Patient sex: M
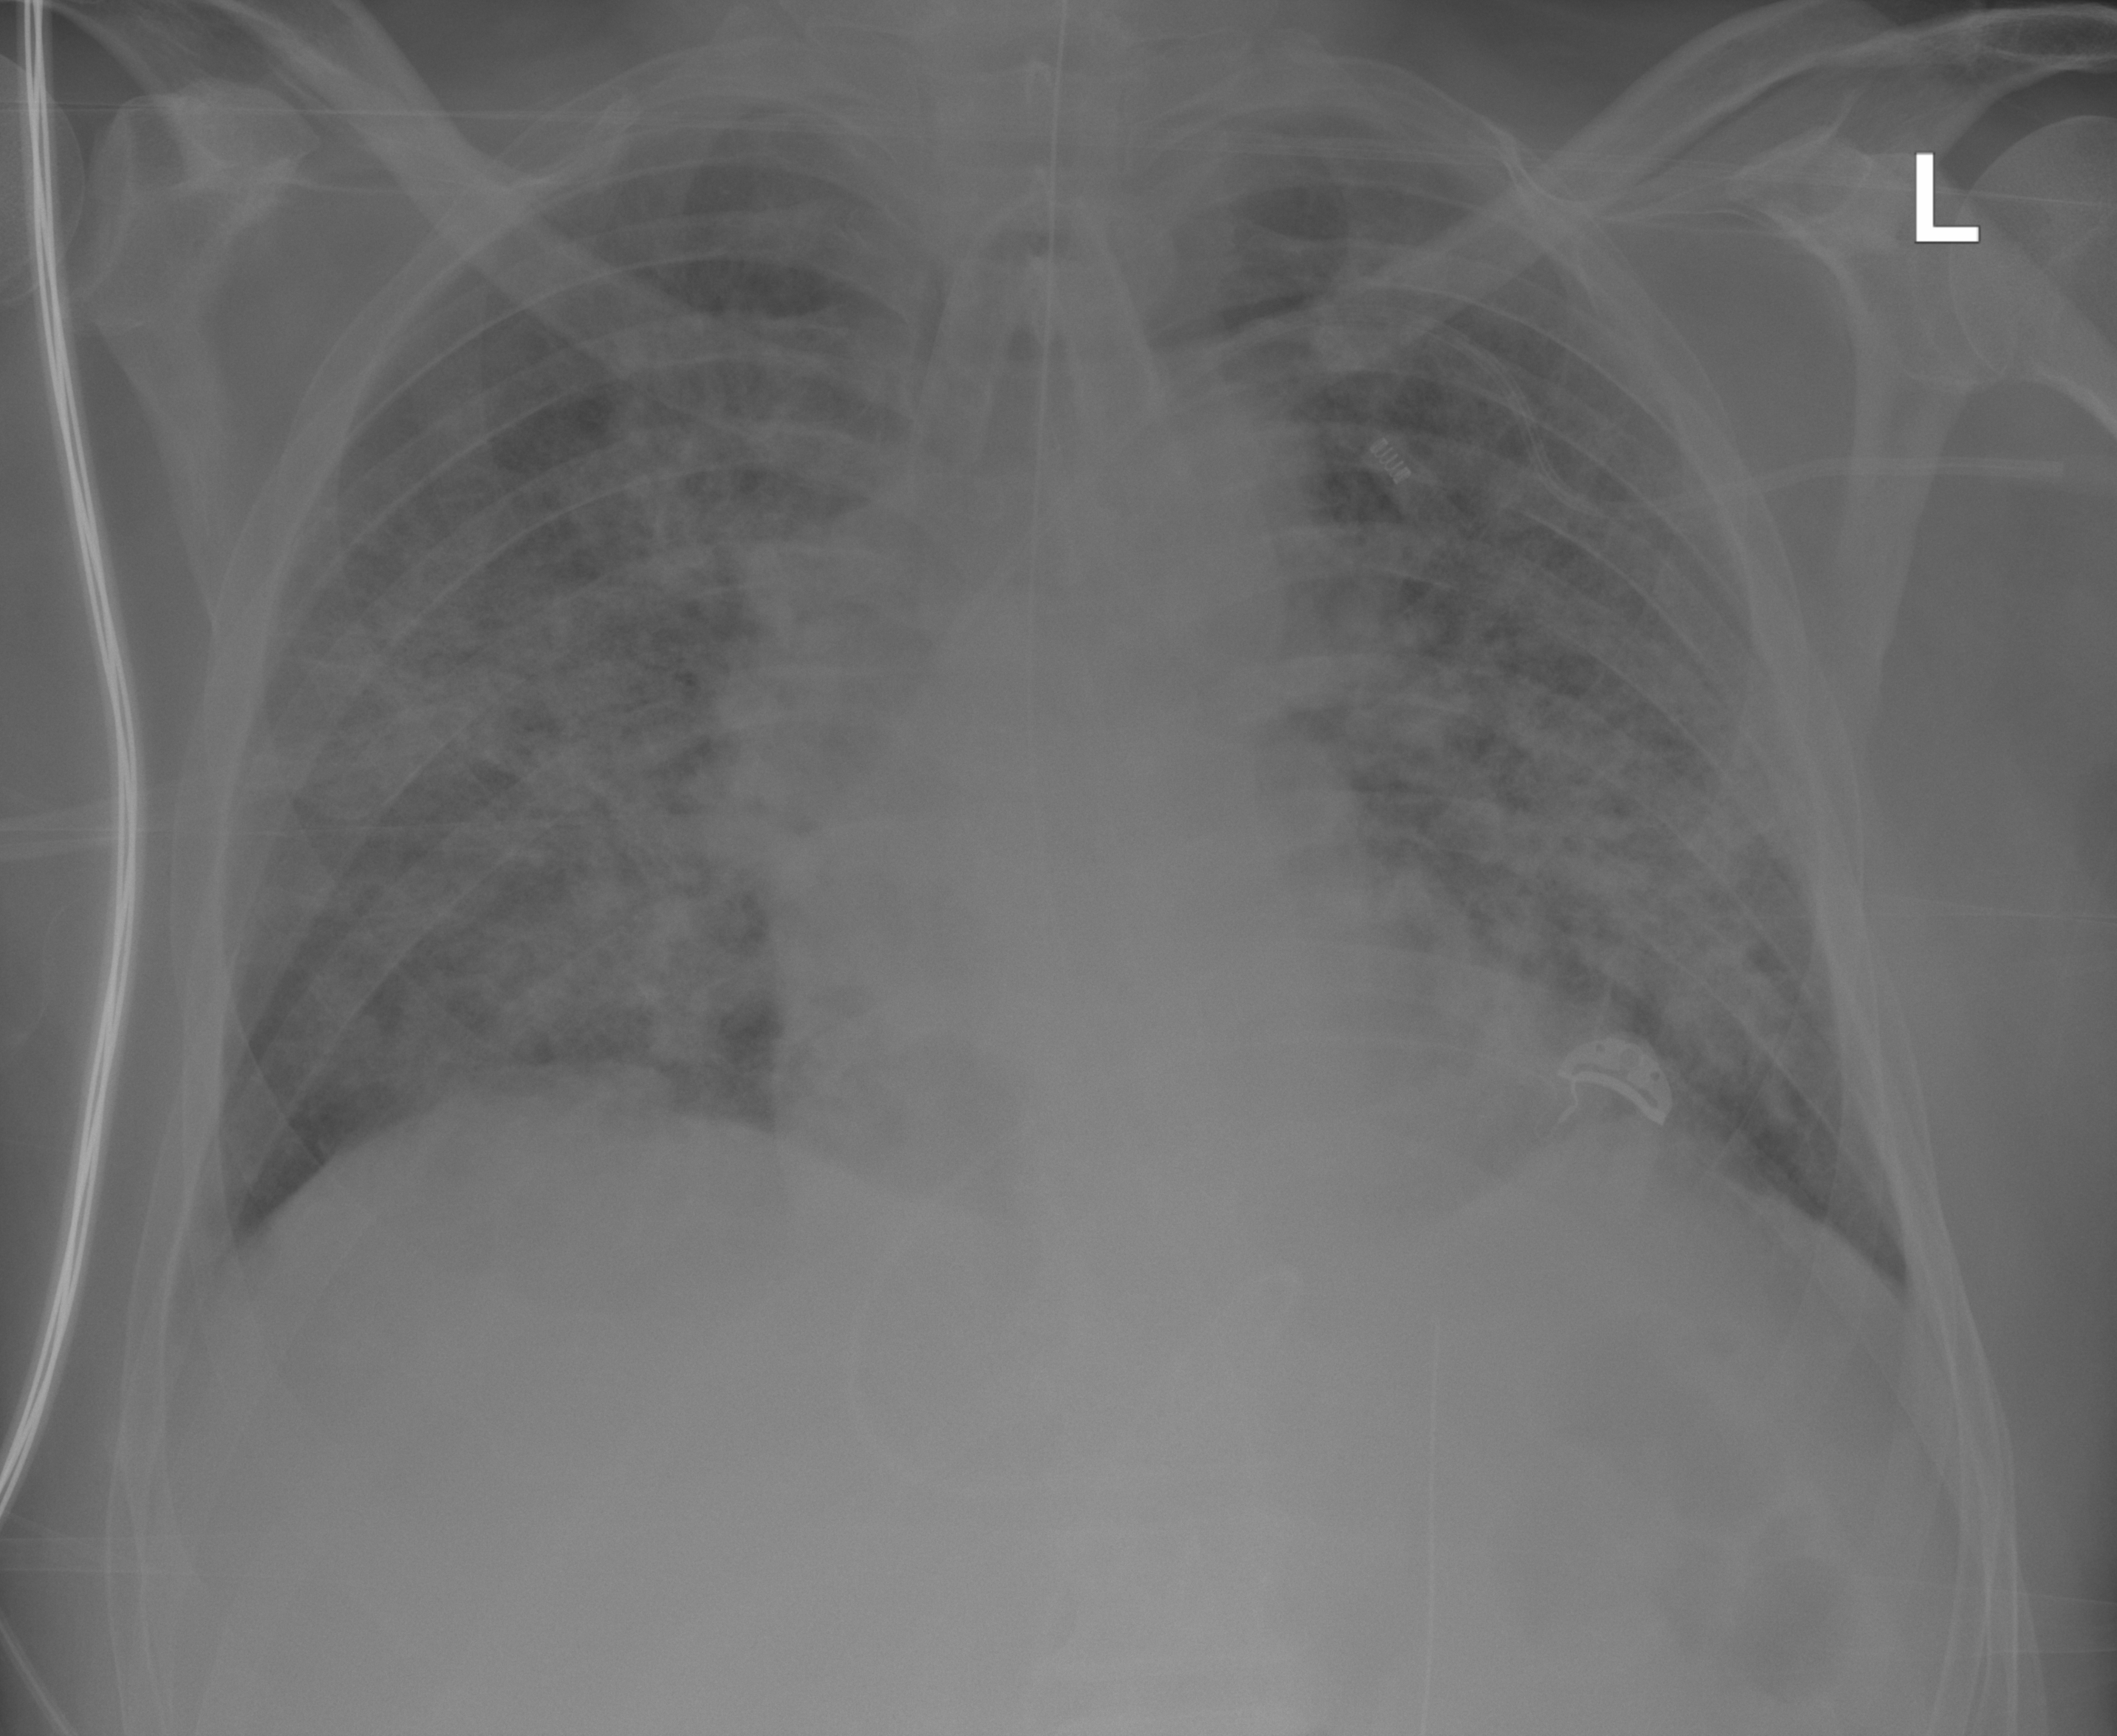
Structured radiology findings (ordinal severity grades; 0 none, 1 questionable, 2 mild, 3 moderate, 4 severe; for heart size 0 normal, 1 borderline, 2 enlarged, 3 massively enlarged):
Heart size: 0
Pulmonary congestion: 0
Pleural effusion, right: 0
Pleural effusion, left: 0
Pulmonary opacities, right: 4
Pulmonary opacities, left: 4
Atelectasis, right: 3
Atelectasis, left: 3